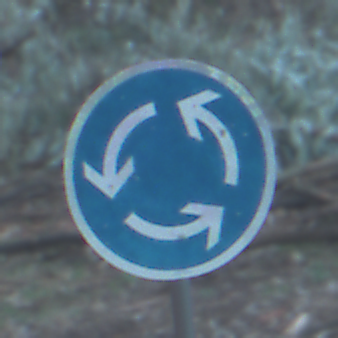
Verkehrszeichen: Kreisverkehr
Umgebung: Outdoor, Nature
Tageszeit: MorningAfternoon
Wetter: Clear
Licht: Natural
Jahreszeit: NotSpecified
Kontrast: LowContrast